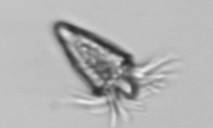
Label: Strombidium_tintinnodes